九年级 · 度量几何学
(本小题8.0分)

如图, $A B$ 是 $\odot O$ 的直径, $\angle A C D=15^{\circ}$. 求 $\angle B A D$ 的度数.


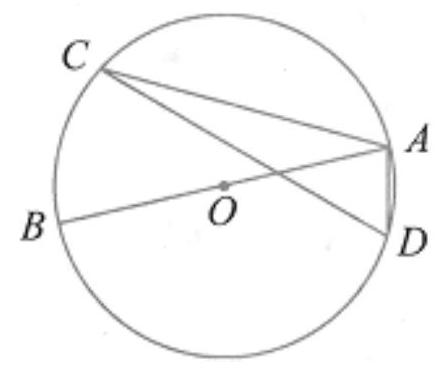
答案: 略


解析: 略